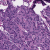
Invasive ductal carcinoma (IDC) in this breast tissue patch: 1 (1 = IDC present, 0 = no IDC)